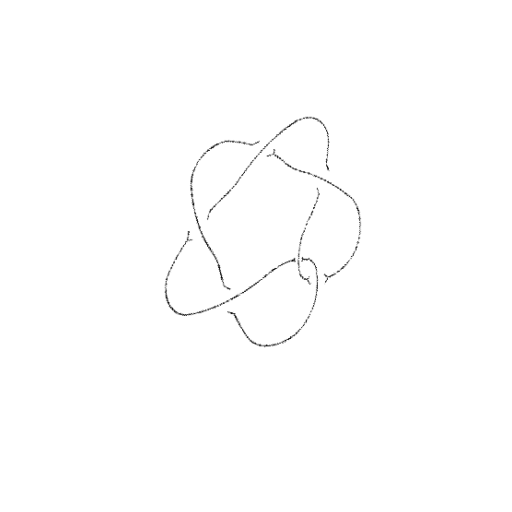
Crossing number: 6